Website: apple
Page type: payment
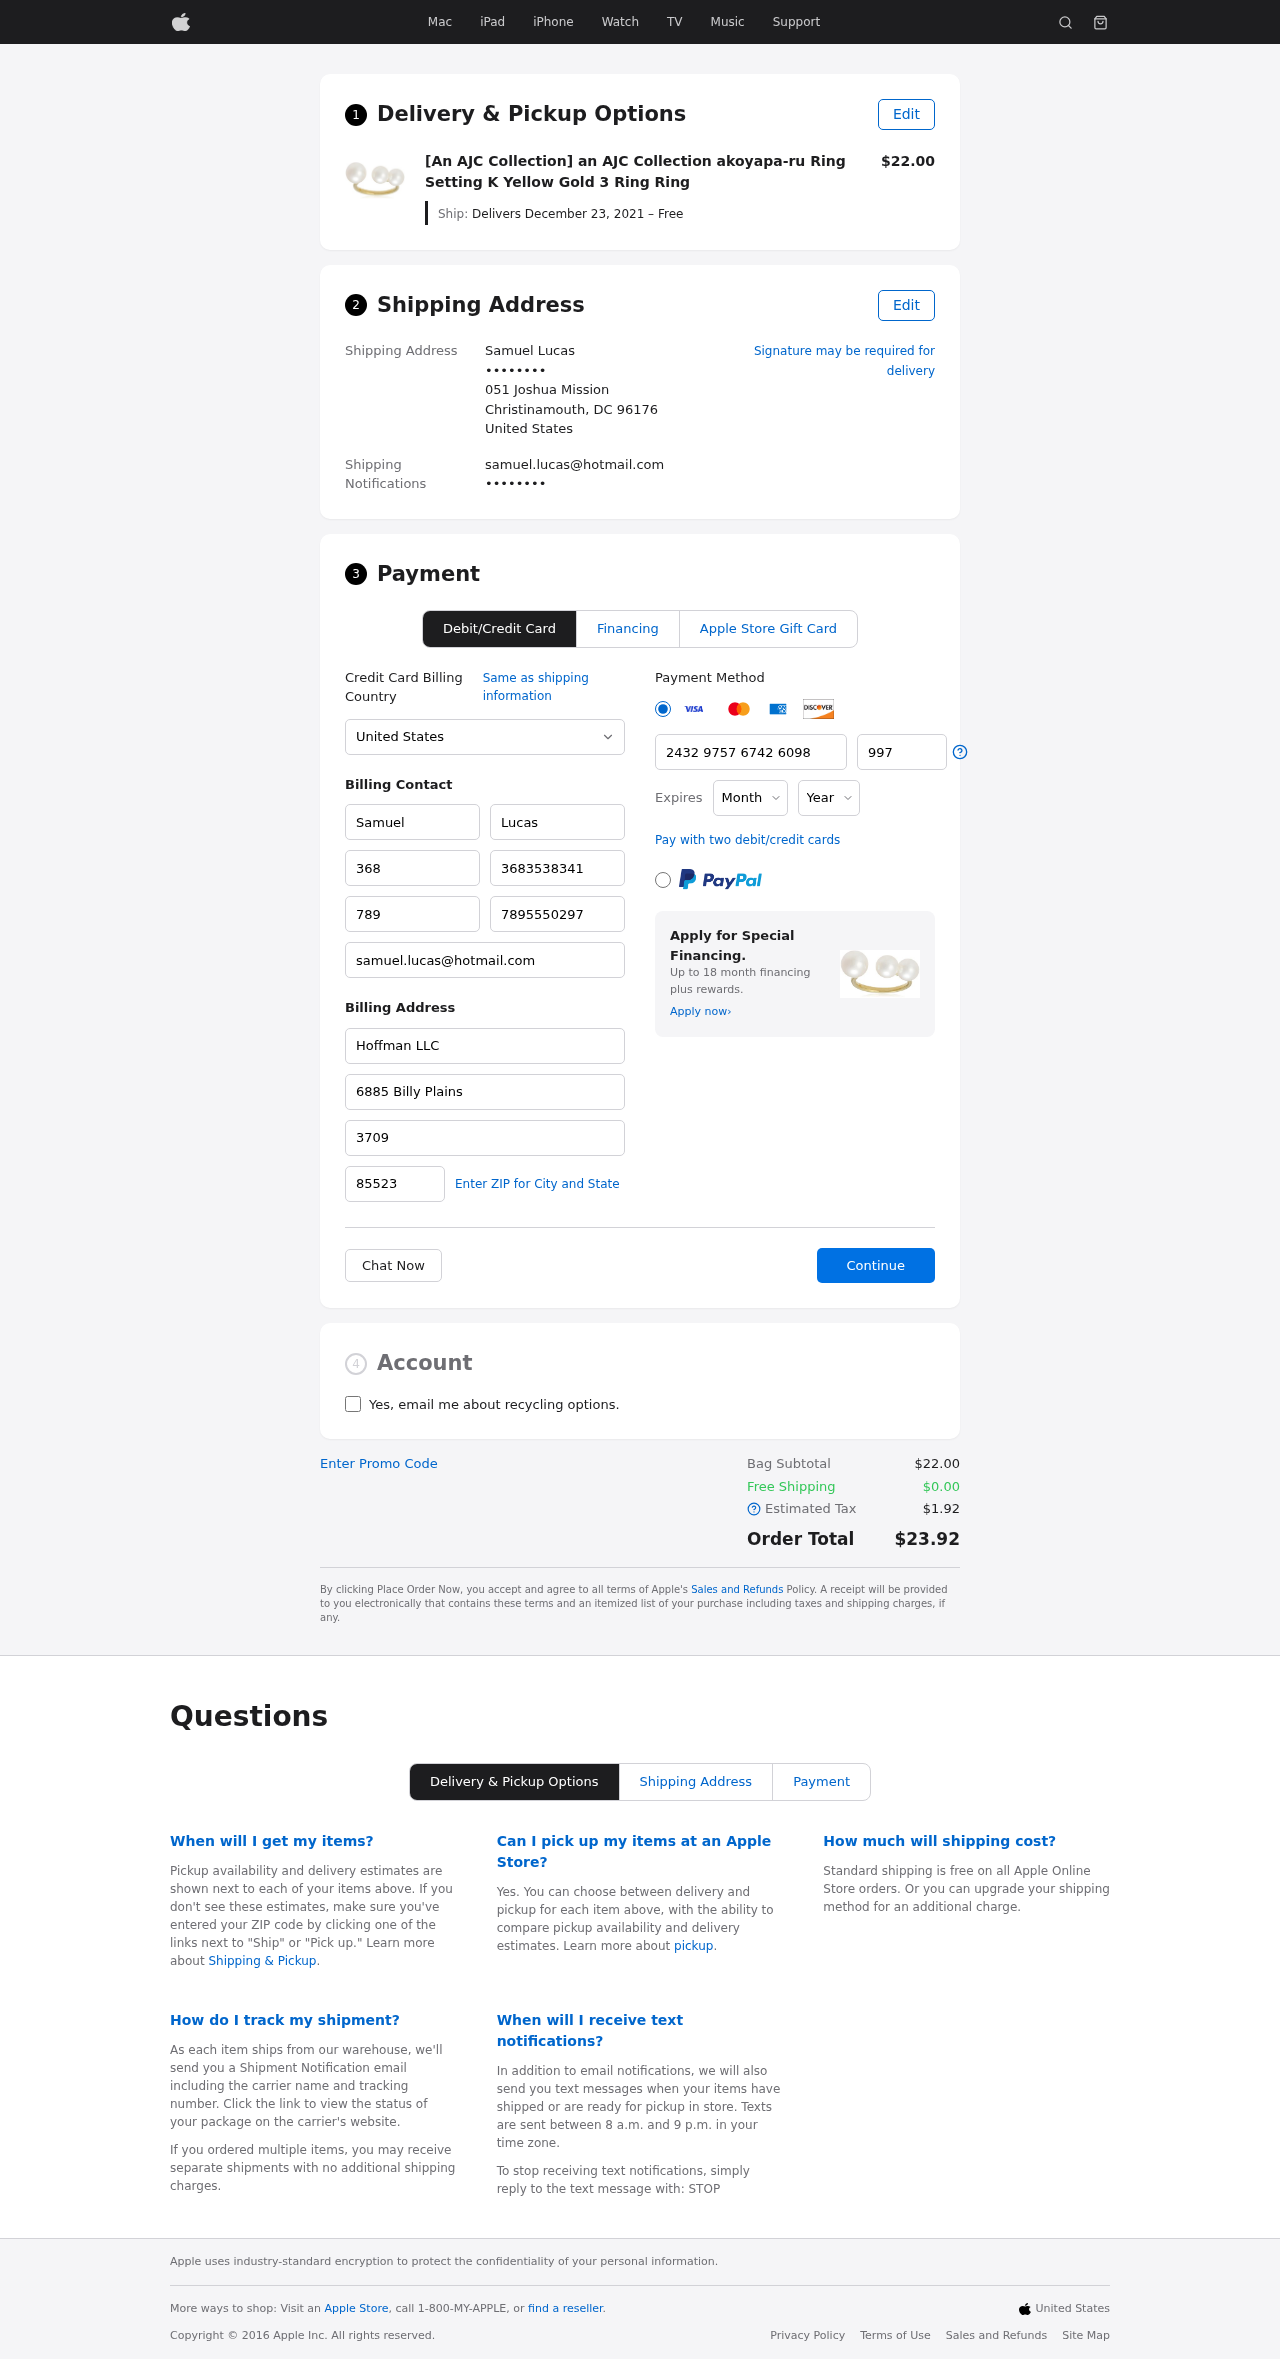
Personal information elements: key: PII_CARD_CVV
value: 997
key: PII_CARD_EXPIRY_MONTH
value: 12
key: PII_CARD_EXPIRY_YEAR
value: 28
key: PII_CARD_NUMBER
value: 2432 9757 6742 6098
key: PII_CITY_STATE_ZIP
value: Christinamouth, DC 96176
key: PII_COMPANY
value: Hoffman LLC
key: PII_COUNTRY
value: United States
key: PII_EMAIL
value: samuel.lucas@hotmail.com
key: PII_EMAIL2
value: samuel.lucas@hotmail.com
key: PII_FIRSTNAME
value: Samuel
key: PII_FULLNAME
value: Samuel Lucas
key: PII_LASTNAME
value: Lucas
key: PII_PHONE3
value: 3683538341
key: PII_PHONE_ALT
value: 7895550297
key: PII_PHONE_ALT_AREA
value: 789
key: PII_PHONE_AREA
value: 368
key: PII_POSTCODE2
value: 85523
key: PII_SECURITY_CODE
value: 3709
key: PII_STREET
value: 051 Joshua Mission
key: PII_STREET2
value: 6885 Billy Plains
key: PII_PHONE
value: ••••••••
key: PII_PHONE2
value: ••••••••
Product elements: key: PRODUCT1_NAME
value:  [An AJC Collection] an AJC Collection akoyapa-ru Ring Setting K Yellow Gold 3 Ring Ring
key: PRODUCT1_PRICE
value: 22
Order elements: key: ORDER_DELIVERY_DATE
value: Delivers December 23, 2021 – Free
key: ORDER_SUBTOTAL
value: $22.00
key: ORDER_SHIPPING_COST
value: $0.00
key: ORDER_TAX
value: $1.92
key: ORDER_TOTAL
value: $23.92